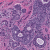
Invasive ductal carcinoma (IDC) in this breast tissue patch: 0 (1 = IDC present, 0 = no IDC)